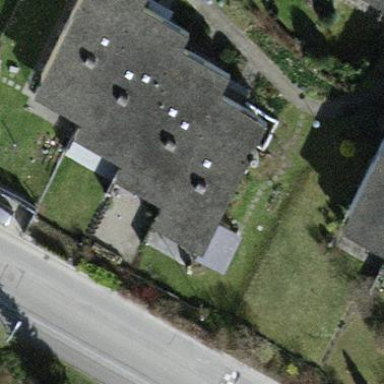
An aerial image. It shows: Flat-roofed building.